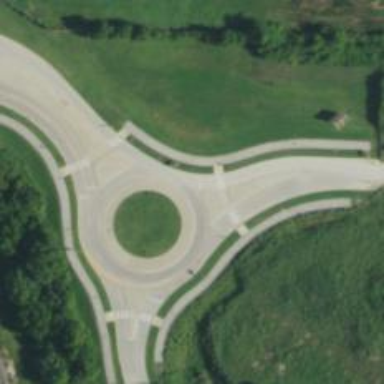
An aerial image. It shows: Tertiary road that leads to roundabout.